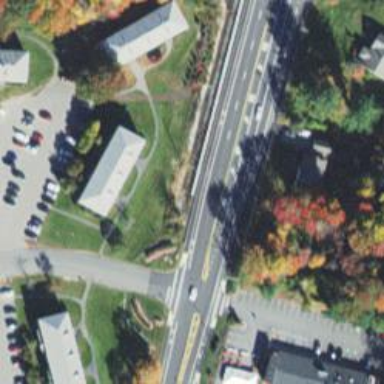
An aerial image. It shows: Footway along the road.